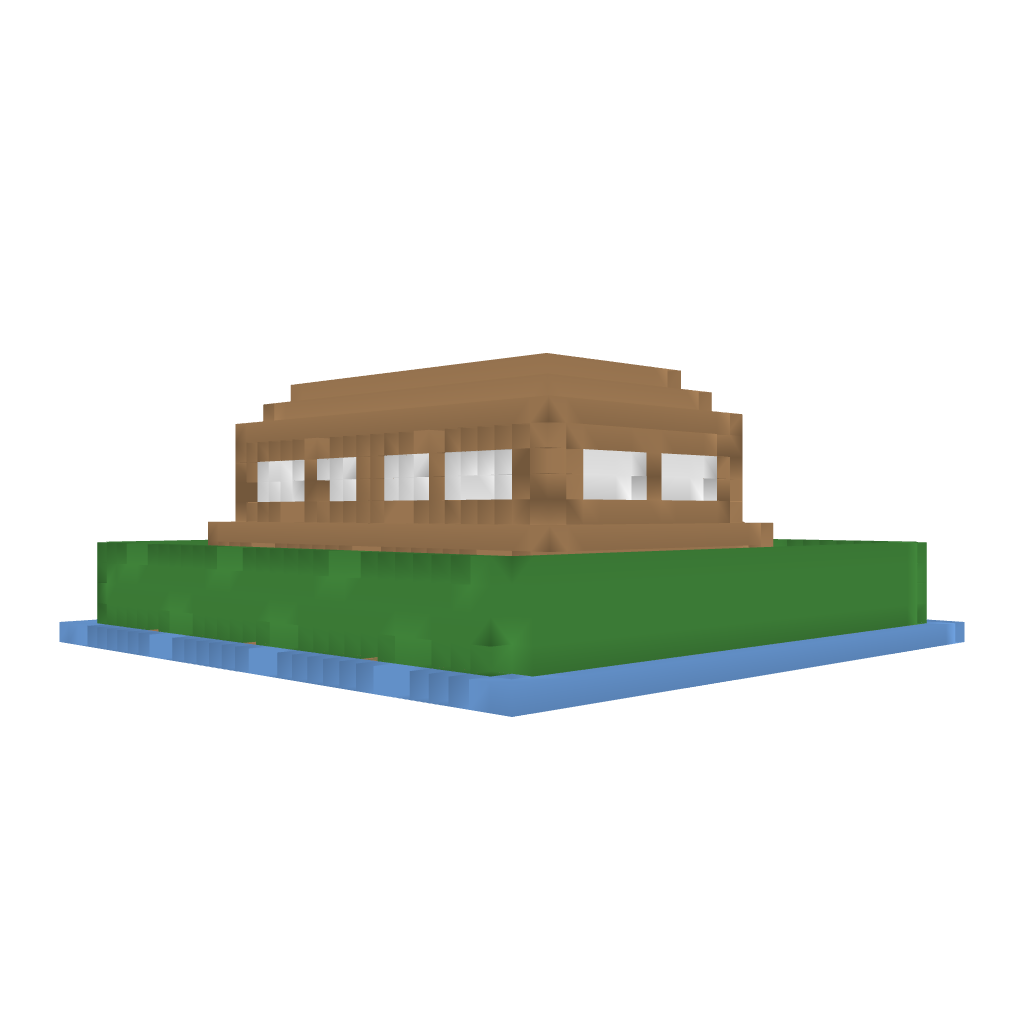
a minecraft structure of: Little House good quality